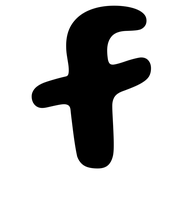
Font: Gluten_SemiBold